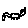
Label: cat